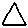
Label: triangle